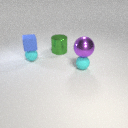
small cyan rubber sphere to the right of large green metal cylinder